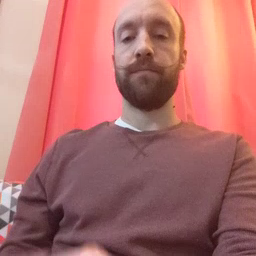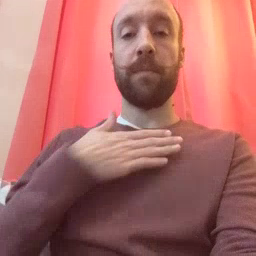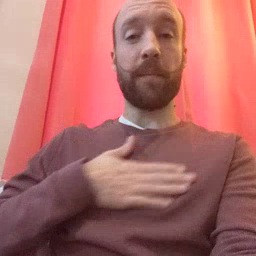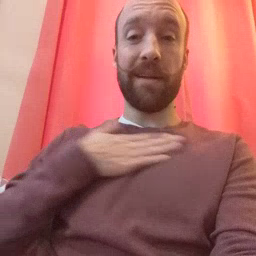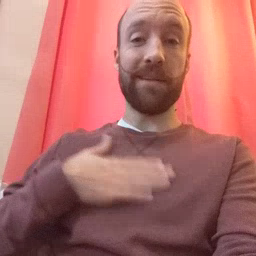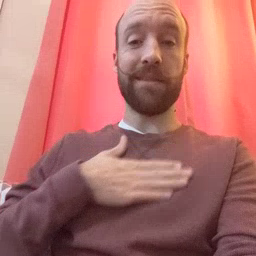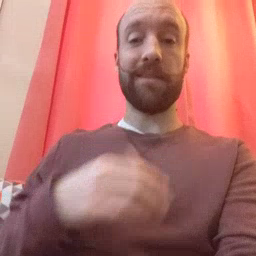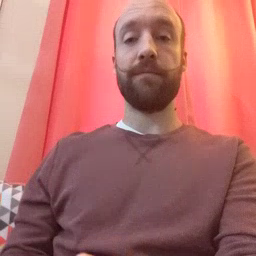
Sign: please